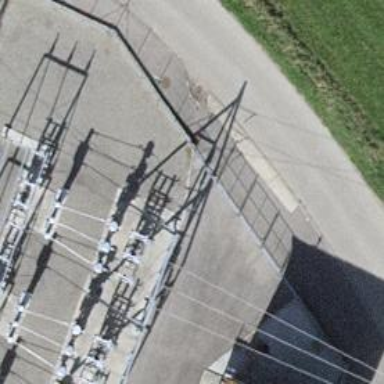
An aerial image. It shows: Power line with three cables.